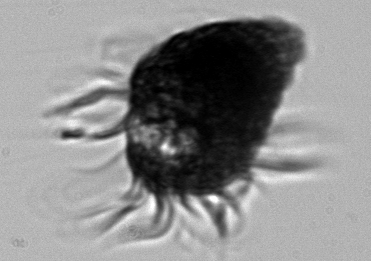
Label: Laboea_strobila